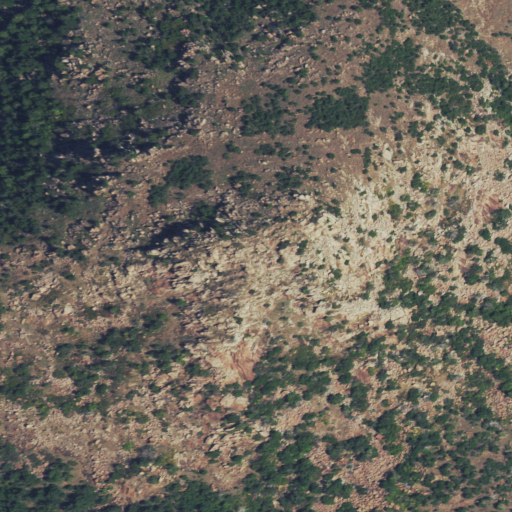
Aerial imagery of mountain in Oklahoma named Quetone Point containing grassland, mixed forest, deciduous forest, and shrub